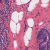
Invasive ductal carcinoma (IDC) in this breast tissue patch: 1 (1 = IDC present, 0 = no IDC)